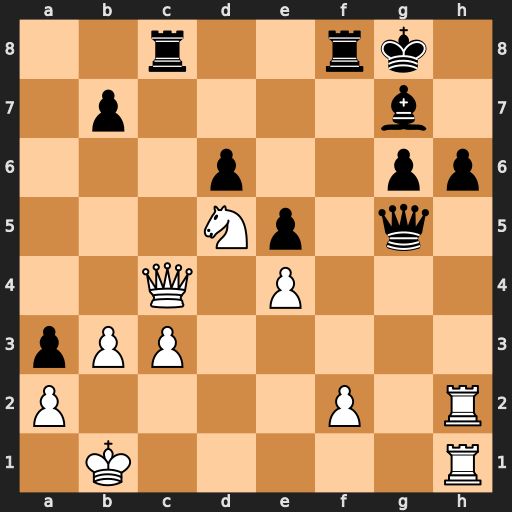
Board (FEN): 2r2rk1/1p4b1/3p2pp/3Np1q1/2Q1P3/pPP5/P4P1R/1K5R
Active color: w
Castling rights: -
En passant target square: -
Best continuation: Ne7+ Kh7 Nxc8